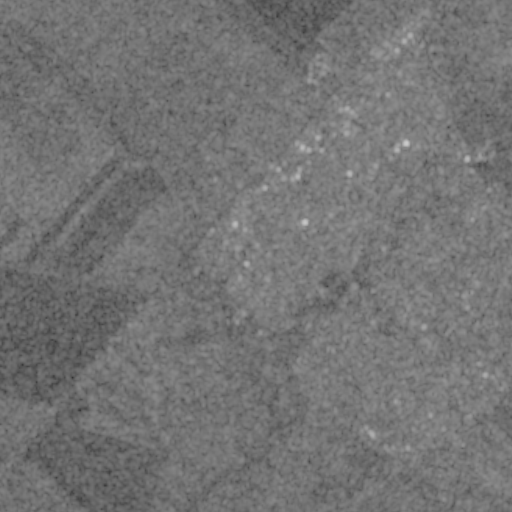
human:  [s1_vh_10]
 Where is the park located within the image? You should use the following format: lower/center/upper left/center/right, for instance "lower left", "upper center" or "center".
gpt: The park is located in the center right of the image.
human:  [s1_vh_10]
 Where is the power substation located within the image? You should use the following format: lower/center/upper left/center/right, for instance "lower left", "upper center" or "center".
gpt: The power substation is located in the center of the image.
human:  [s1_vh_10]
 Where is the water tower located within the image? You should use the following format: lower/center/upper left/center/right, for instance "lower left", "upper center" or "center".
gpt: The water tower is located in the upper right of the image.
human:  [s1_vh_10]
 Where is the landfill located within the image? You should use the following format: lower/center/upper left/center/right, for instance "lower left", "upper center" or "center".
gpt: There is no landfill in the image.

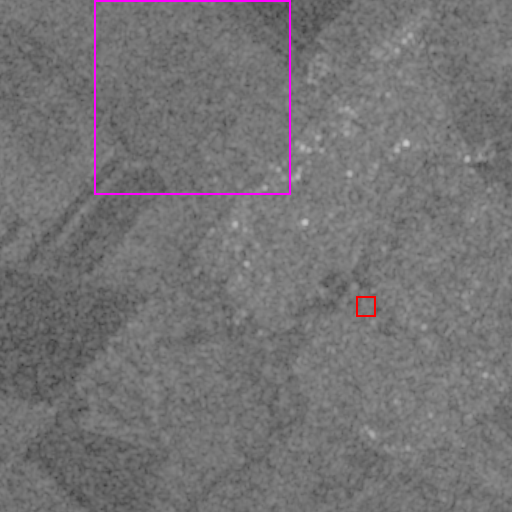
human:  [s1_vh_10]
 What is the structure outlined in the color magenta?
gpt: The structure outlined in magenta is a crop field.
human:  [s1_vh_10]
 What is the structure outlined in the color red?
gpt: The structure outlined in red is a park.
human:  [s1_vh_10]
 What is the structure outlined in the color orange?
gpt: There is no orange outline.